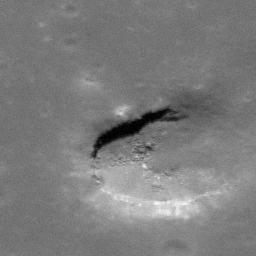
Pit: Central Mare Fecunditatis Pit
Host crater: Mare Fecunditatis
Host type: mare
Lunar coordinates: latitude -0.9182, longitude 48.66